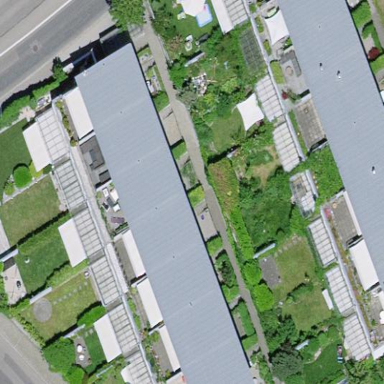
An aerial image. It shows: Residential area.